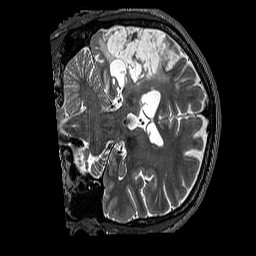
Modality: T2w
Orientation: coronal
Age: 58
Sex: male
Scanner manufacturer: siemens
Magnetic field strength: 3 T
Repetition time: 3.2 s
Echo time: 0.567 s